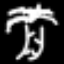
Label: palm tree